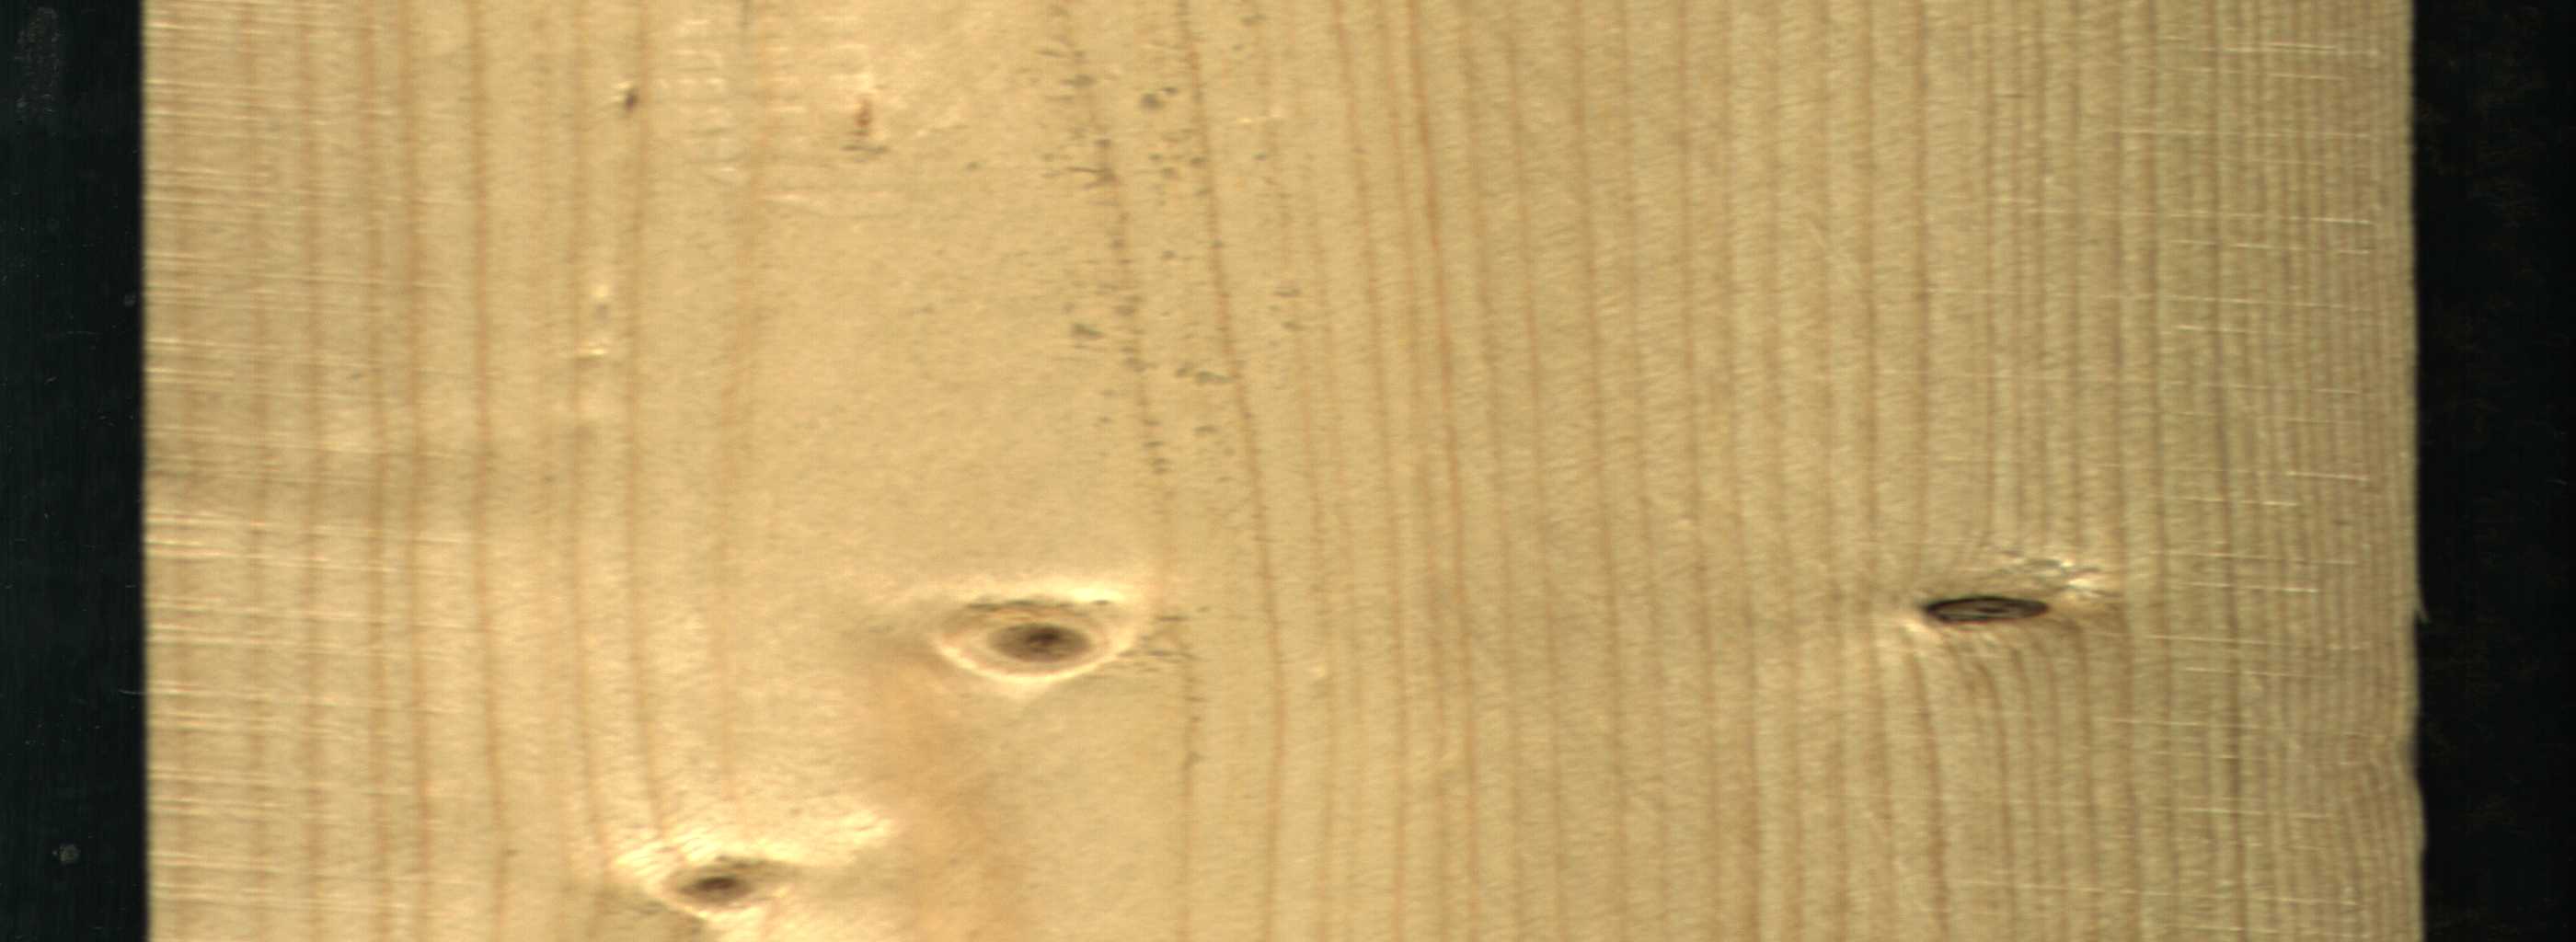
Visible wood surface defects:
Dead_Knot
Live_Knot
Live_Knot